Question: I am trying to add a Triangle to top border of active class in <URL>.

I am using this CSS rules:
'''
.xxx a {
border-top: 3px solid #E1483F;
}
.xxx .active > a:after {
border-top: 12px solid #E1483F;
}
'''
But as you can see I am not getting the Triangle plus the item (CSS) is moving down the previous position. How can I fix this?
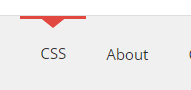
Answer: You could achieve it like this:
<URL>
'''
.navbar-nav > li {
position: relative;
text-align: center;
}
.active:before {
content:" ";
position: absolute;
left: 50%;
transform: translateX(-50%);
z-index: 999;
width: 0px;
height: 0px;
border-style: solid;
border-width: 12px 12px 0 12px;
border-color: #E1483F transparent transparent transparent;
}
'''